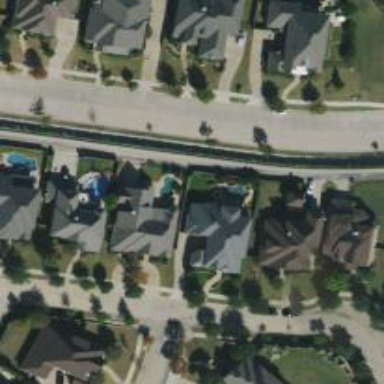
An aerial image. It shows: Alley classified as service road.